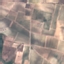
Land use / land cover: PermanentCrop